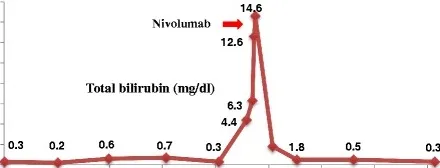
Nivolumab and Bilirubin.
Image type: chart (chart)